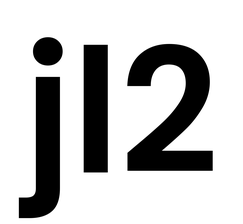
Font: Poppins-SemiBold